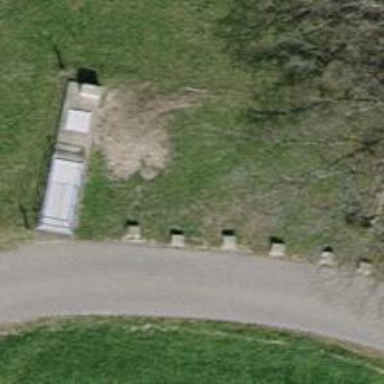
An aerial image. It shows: Bench for seating.